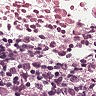
Metastatic tissue present: yes